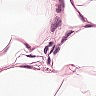
Metastatic tissue present: no